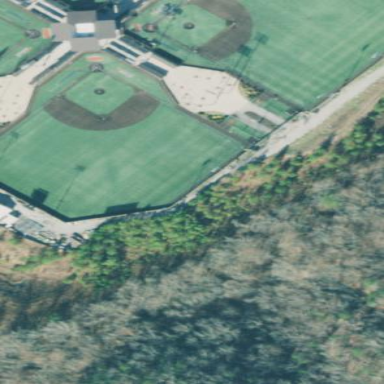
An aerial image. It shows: Baseball pitch for leisure land activities.